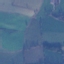
Label: Pasture